Question: I've tested errors on queries/mutations like these for years, but just now, I got one error I can't seem to figure it out.
When I call this test, Apollo is throwing an error for the errorMock I've made. Has anyone ever got this error?
It's funny because other tests that uses the same logic are working just fine, just this one
'''
it('should call errorHandler if getThirdPartyCompanies requests returns an error', fakeAsync(() => {
const spyOnHandleError = spyOn(component['errorHandlerService'], 'handleError');
component.getThirdPartyCompanies();
const op = controller.expectOne(thirdPartyCouriersGraphqlModel);
op.flush(
{
errors: [new GraphQLError('a')]
}
);
controller.verify();
tick(100);
flush();
expect(spyOnHandleError).toHaveBeenCalled();
}));
'''

Any tips on why this is happening?
Thanks in advance!
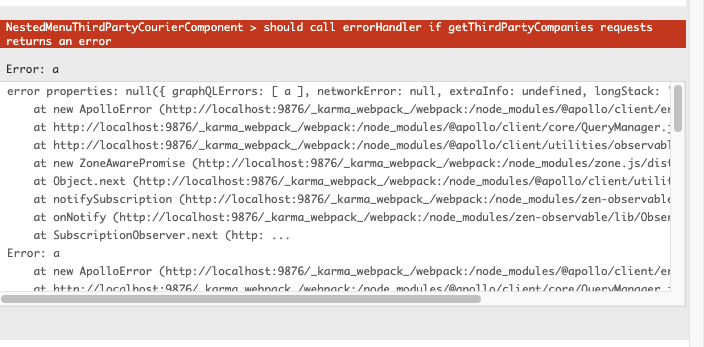
Answer: So....
'''
public getThirdPartyCompanies(): void {
console.log('getThirdPartyCompanies');
this.courierService.getThirdPartyCourierList(this.cityId)
.pipe(takeUntil(this.subscriptionDestroyer))
.subscribe((req) => {
this.thirdPartyCourierList = req.data.thirdPartyCourierCompanies;
this.loadingThirdies = false;
}
), err =>{
this.errorHandlerService.handleError(err);
this.loadingThirdies = false;
};
}
'''
Here was the code I was using for the call. Notice that I was closing the observable before the error call.
All I had to do was:
'''
}, err =>{
this.errorHandlerService.handleError(err);
this.loadingThirdies = false;
};
});
'''
Close the subscription the right way, and I got it working...
For anyone having the same problem, here's the answer!